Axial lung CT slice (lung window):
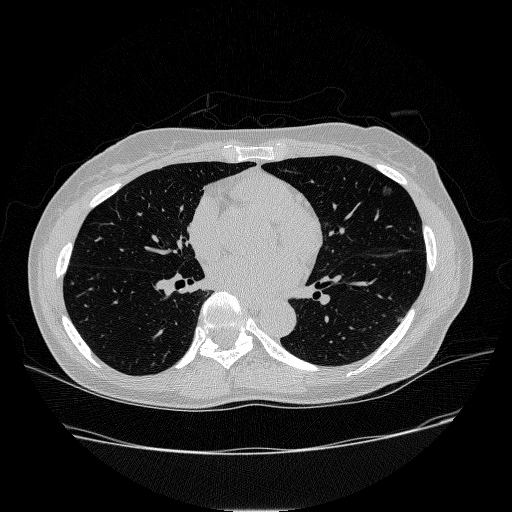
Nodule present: yes
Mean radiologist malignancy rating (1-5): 3.25